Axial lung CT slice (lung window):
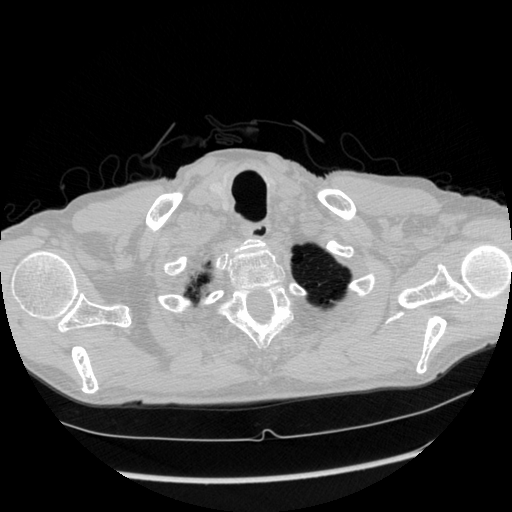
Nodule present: no